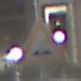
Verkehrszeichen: UnebeneFahrbahn
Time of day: Night
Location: Outdoor (Urban)
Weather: PartlyCloudy
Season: NotSpecified
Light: Artificial